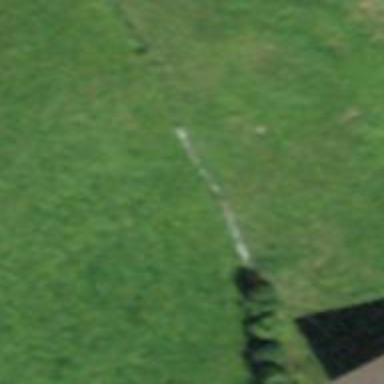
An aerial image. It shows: Hedge acting as barrier.